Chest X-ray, PA view. Patient: 32 years old, sex F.
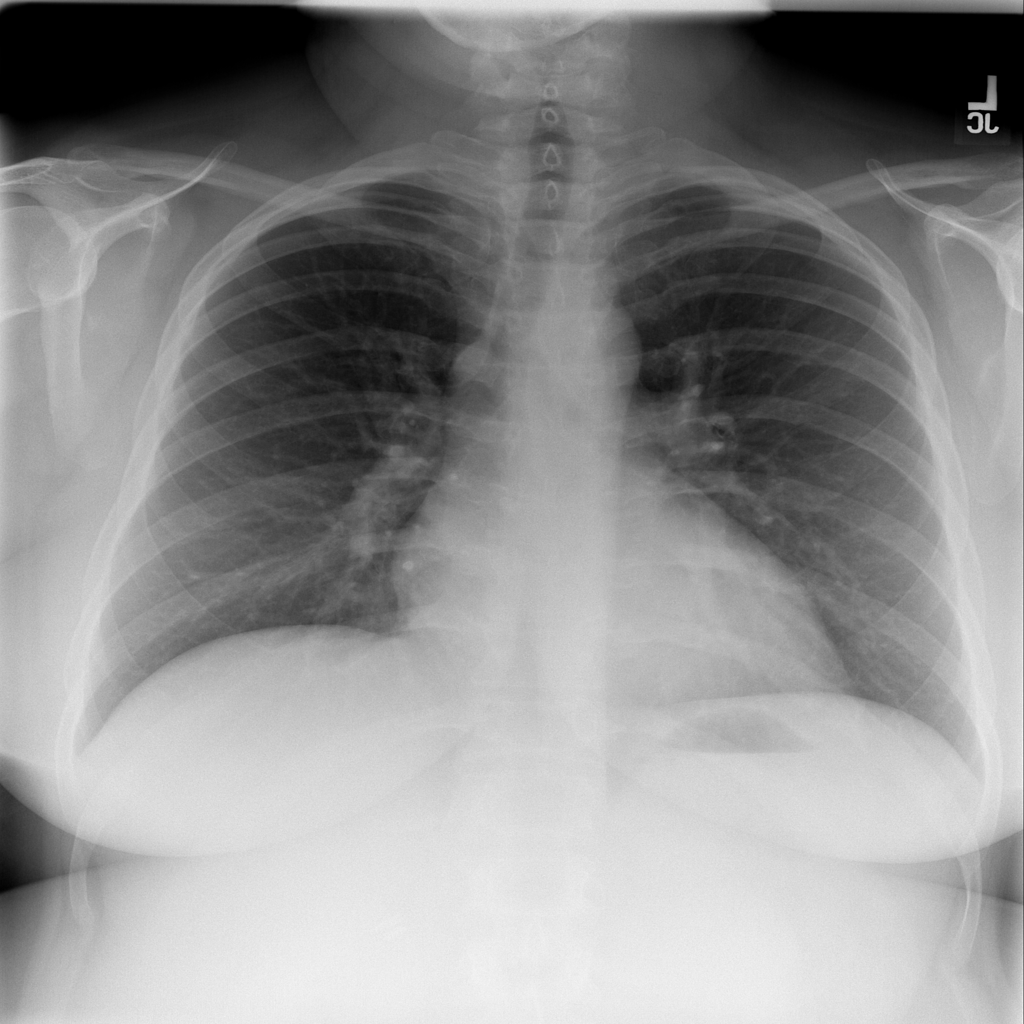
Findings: No Finding